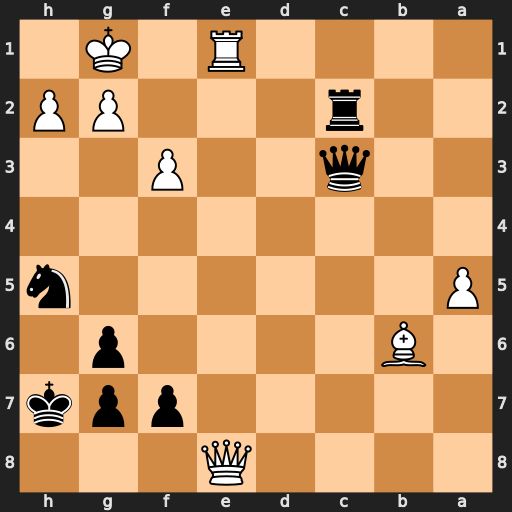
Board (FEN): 4Q3/5ppk/1B4p1/P6n/8/2q2P2/2r3PP/4R1K1
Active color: b
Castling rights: -
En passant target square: -
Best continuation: Qd2 Qe2 Qxe2 Rxe2 Rxe2